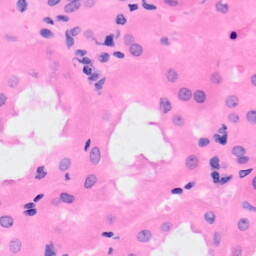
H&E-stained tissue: Kidney